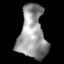
Tissue: lung
Cell type: T cells
Senescence score: 0.1999
Nuclear area (px): 1383
Mean DAPI intensity: 150.546